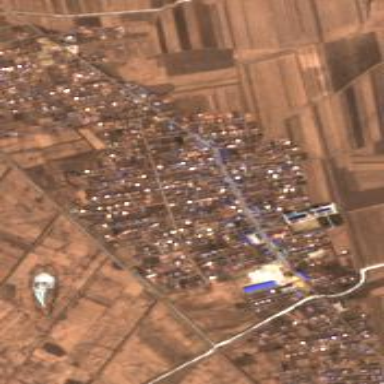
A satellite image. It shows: Ethnic township within town.